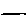
Label: line